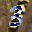
Label: 3